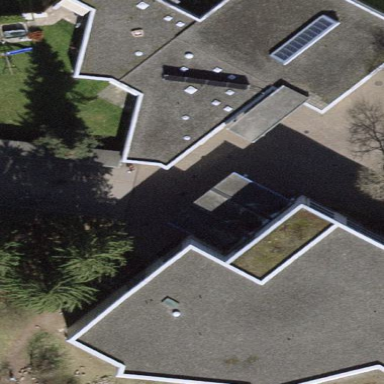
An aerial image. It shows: School building.